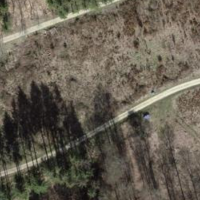
EUNIS habitat code: 41
Species observed at this site:
Volucella zonaria
Tanacetum vulgare